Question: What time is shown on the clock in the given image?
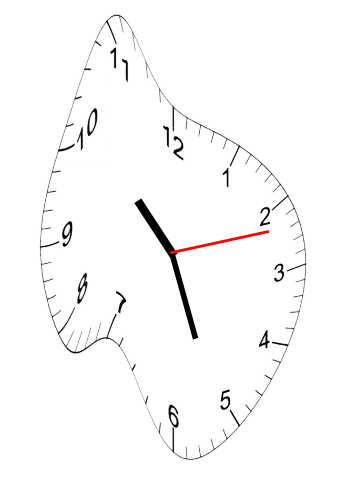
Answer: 10:26:12